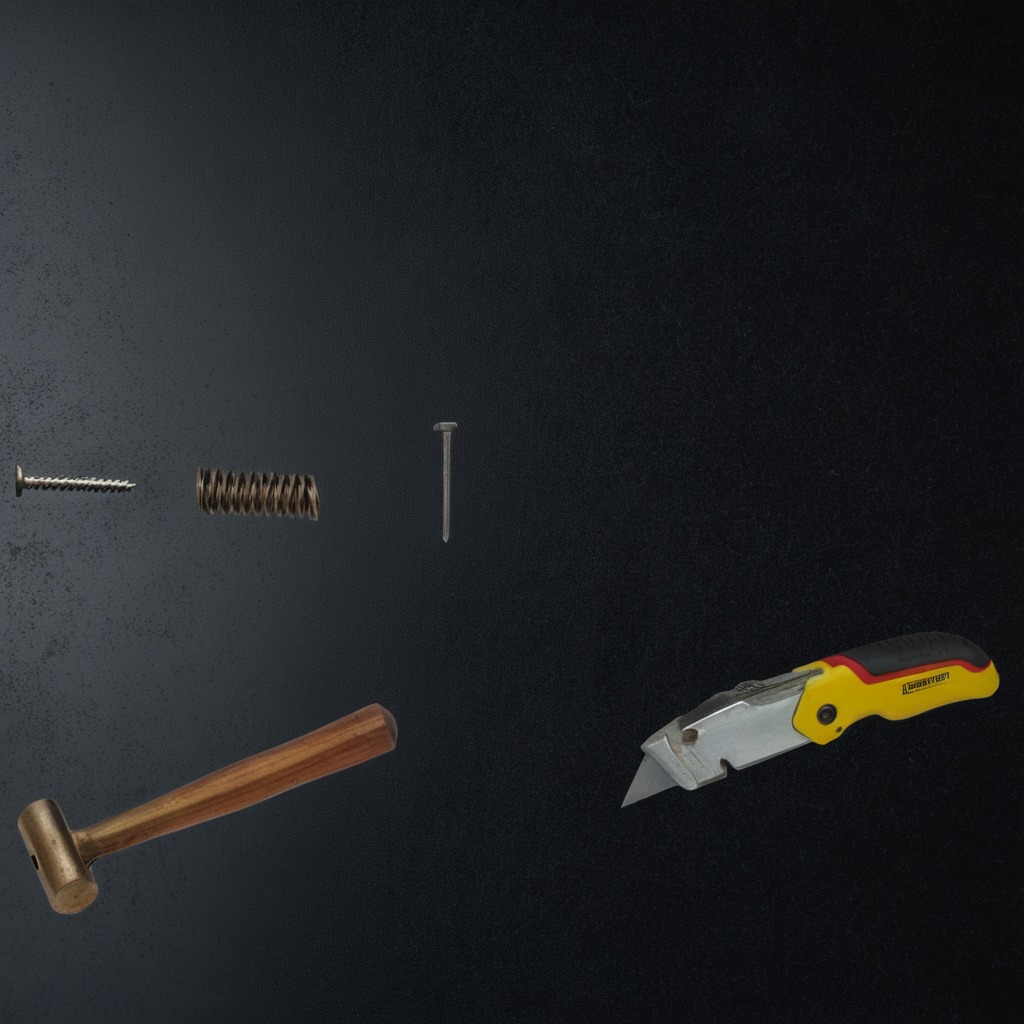
A hammer is lying on a clean granite tabletop.